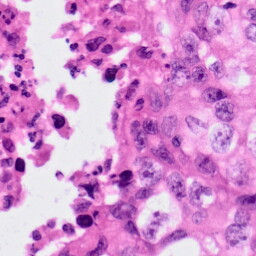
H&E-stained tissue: Lung